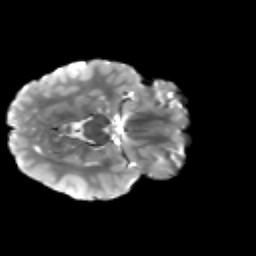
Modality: T2w
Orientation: axial
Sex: male
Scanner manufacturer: siemens
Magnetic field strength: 3 T
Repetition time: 5 s
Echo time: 0.071 s